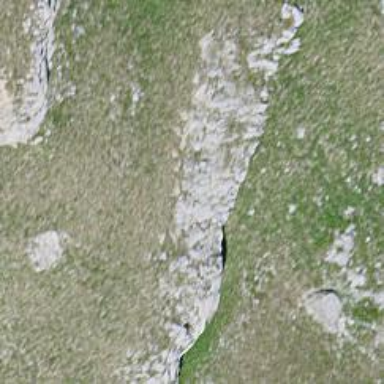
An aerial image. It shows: Natural cliff.